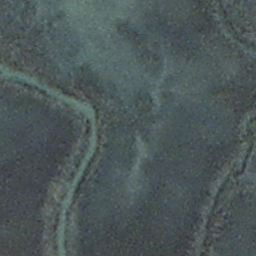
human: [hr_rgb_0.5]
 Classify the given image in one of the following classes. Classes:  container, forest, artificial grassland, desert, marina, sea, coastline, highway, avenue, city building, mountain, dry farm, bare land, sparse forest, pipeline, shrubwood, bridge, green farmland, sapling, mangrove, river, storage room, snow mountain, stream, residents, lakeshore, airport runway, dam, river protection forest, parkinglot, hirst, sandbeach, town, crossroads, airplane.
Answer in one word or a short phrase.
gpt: stream